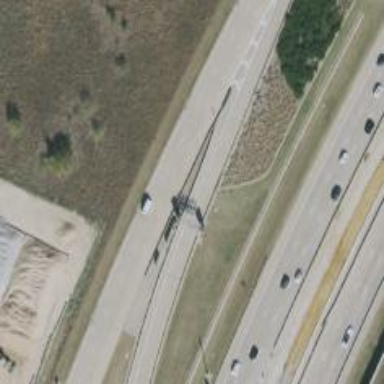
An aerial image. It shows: Toll gantry on the road.